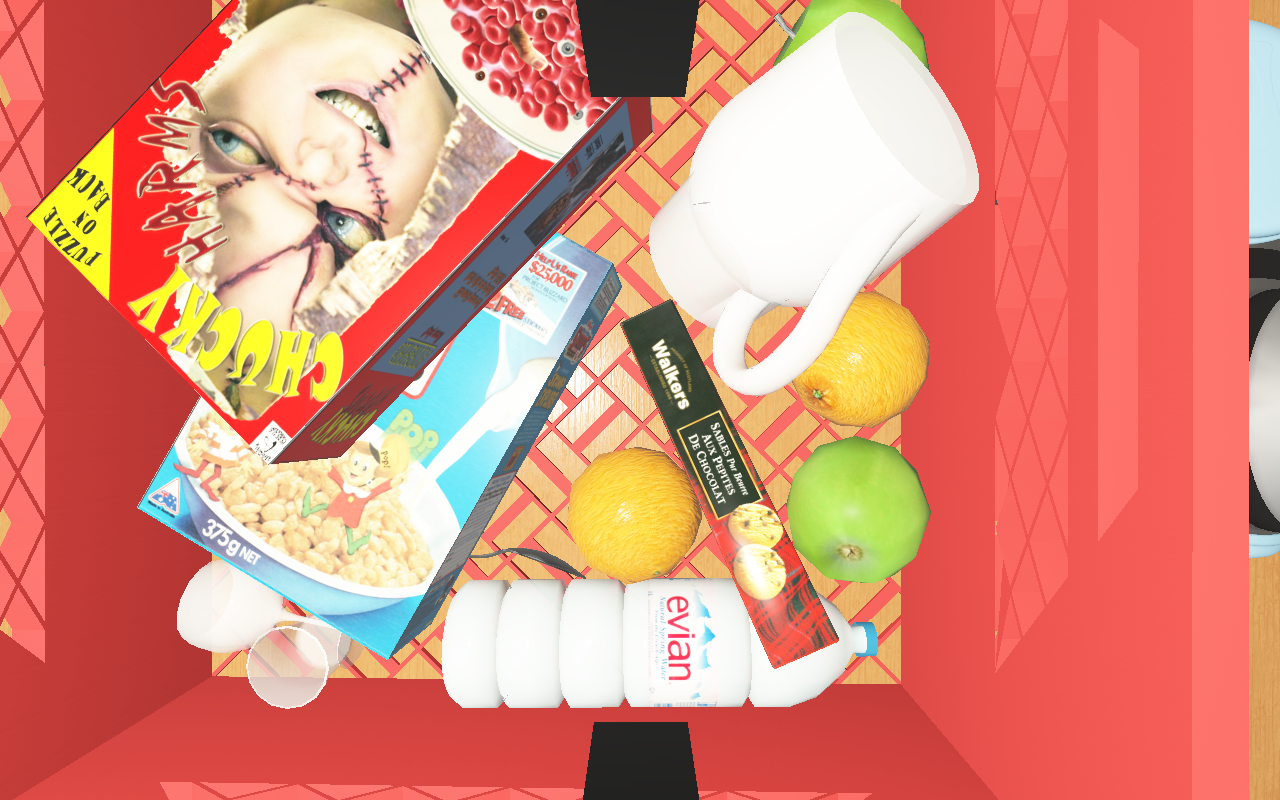
Objects in the scene:
carafe
water bottle
apple
orange
spoon
plate
wineglass
jam jar
cereal box
biscuit box